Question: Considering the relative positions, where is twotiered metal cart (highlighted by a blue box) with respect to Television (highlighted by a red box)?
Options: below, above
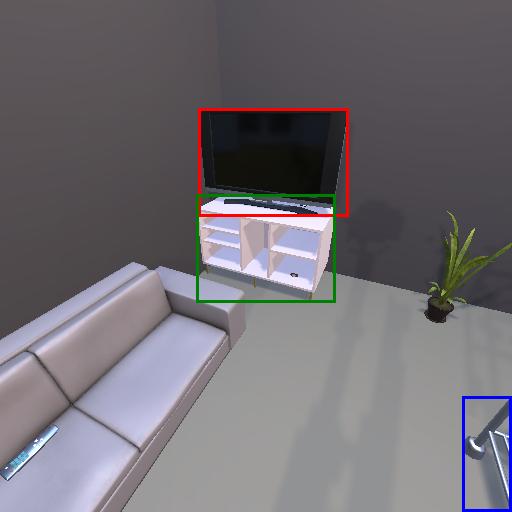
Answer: below